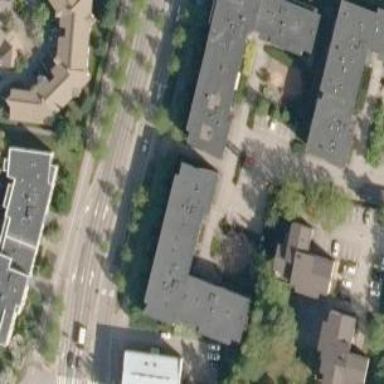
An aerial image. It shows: Image showing building with apartments.